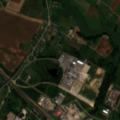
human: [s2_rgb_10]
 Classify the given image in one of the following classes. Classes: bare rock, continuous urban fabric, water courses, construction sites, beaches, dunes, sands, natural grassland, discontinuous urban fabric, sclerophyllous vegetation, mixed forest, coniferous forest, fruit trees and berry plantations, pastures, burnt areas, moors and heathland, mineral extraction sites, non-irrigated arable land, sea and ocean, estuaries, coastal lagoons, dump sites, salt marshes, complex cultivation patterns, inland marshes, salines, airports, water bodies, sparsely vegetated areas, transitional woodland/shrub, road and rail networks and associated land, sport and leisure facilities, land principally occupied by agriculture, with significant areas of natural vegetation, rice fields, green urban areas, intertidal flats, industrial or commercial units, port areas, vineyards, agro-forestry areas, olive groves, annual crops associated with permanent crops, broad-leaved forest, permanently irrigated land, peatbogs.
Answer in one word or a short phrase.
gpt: industrial or commercial units, road and rail networks and associated land, non-irrigated arable land, land principally occupied by agriculture, with significant areas of natural vegetation